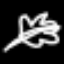
Label: leaf